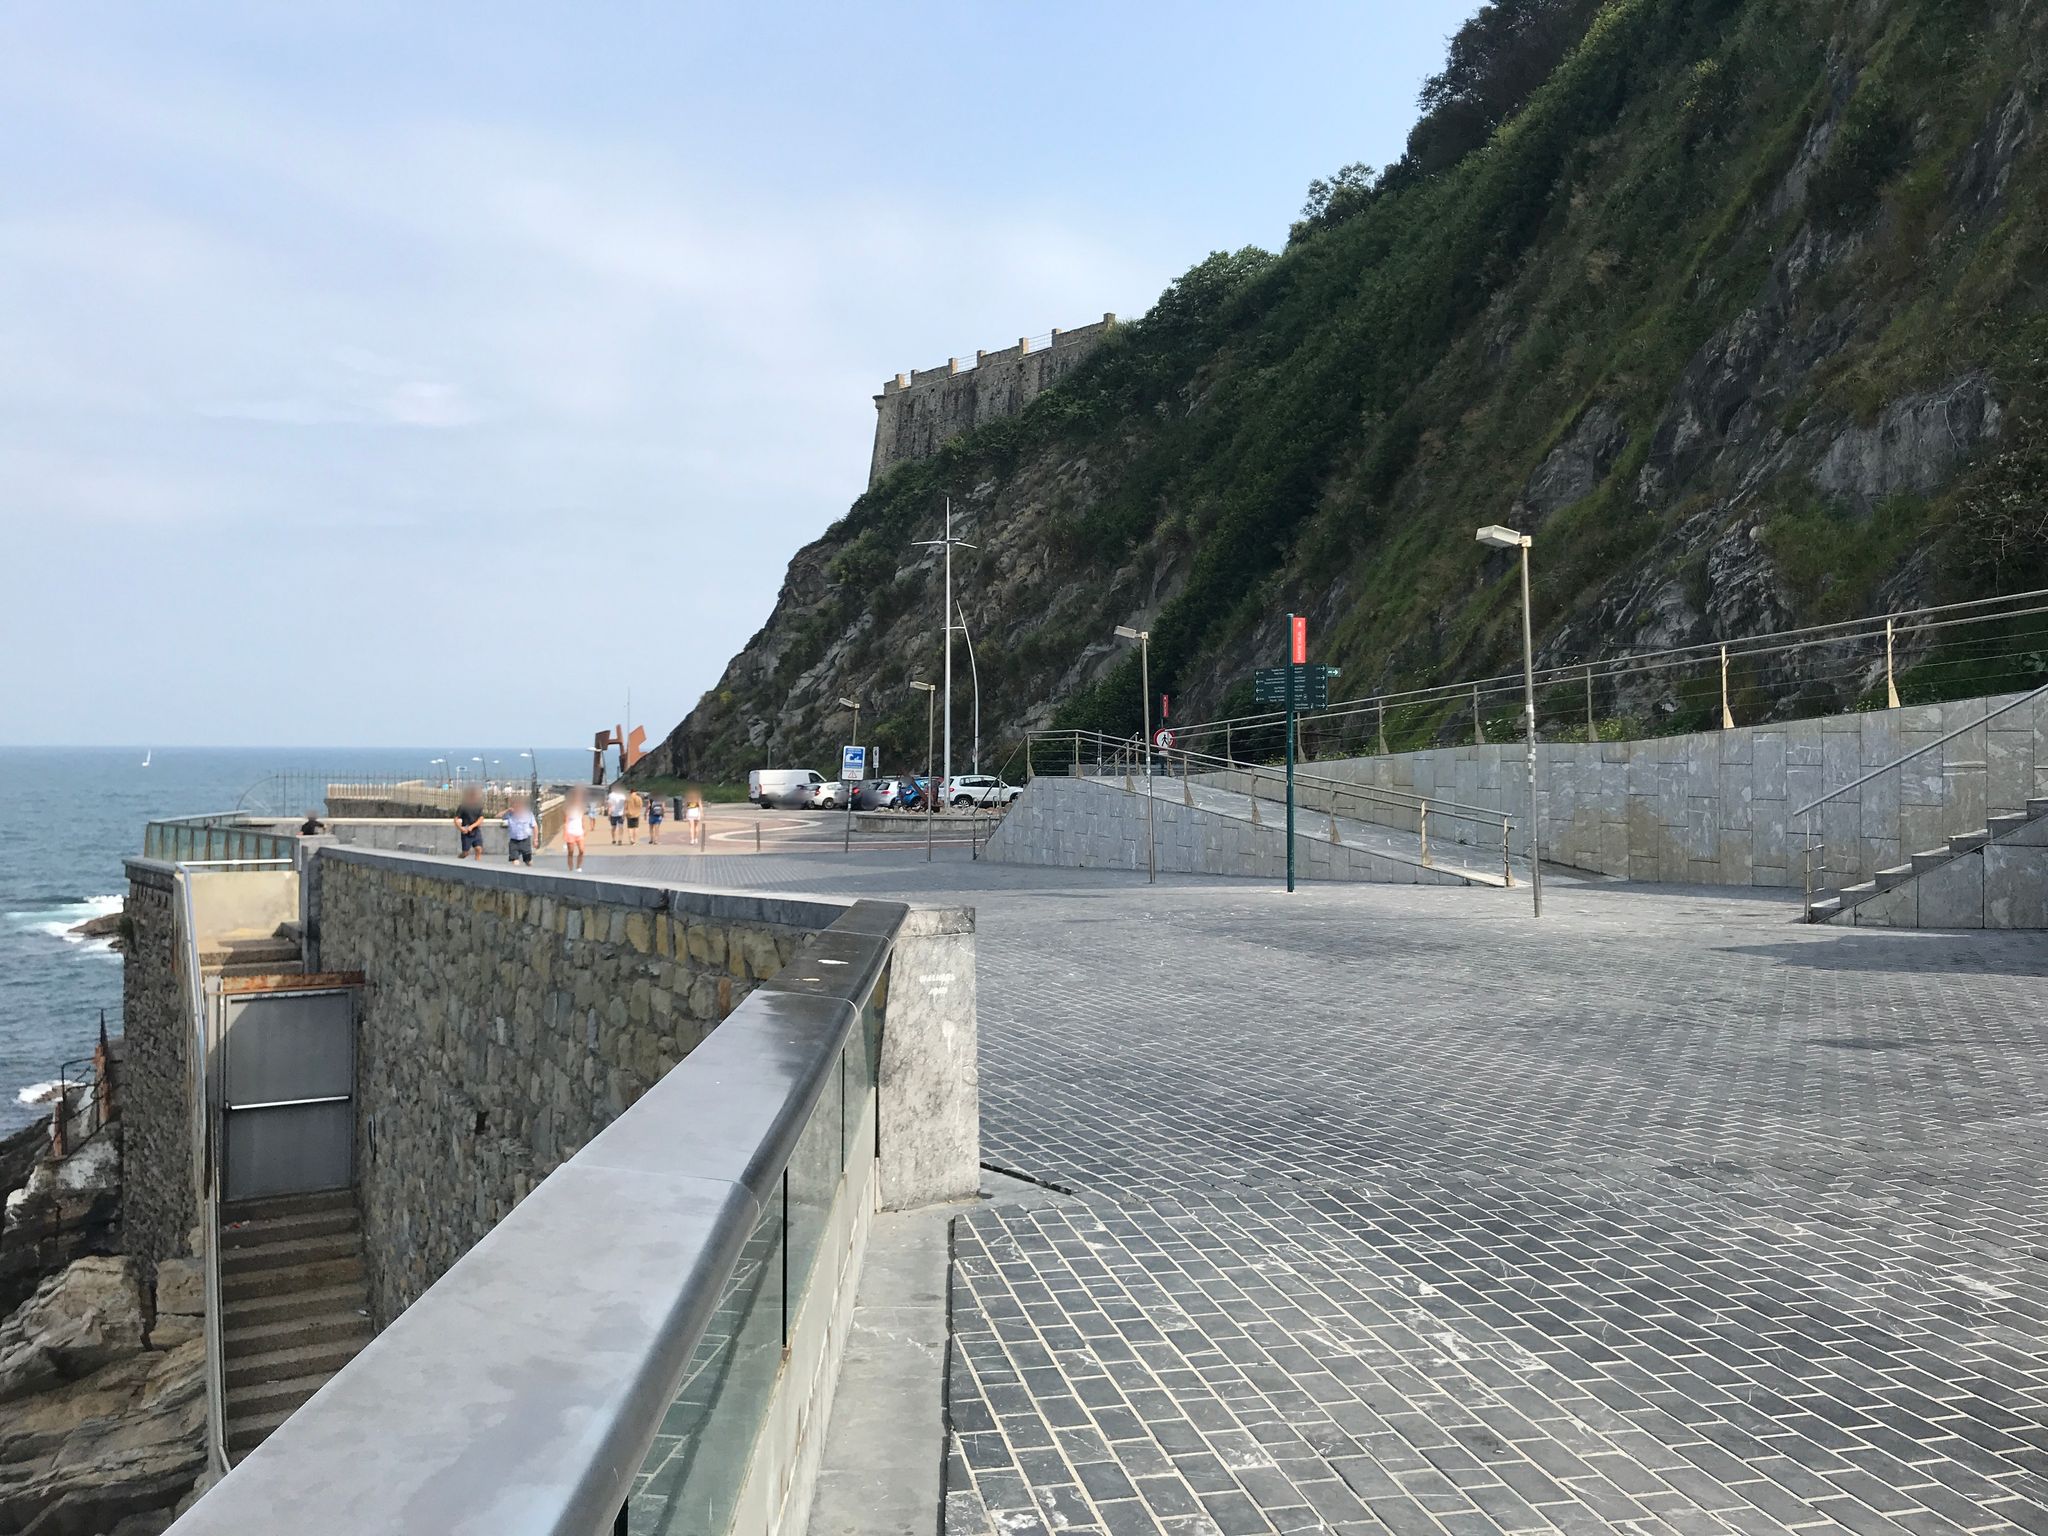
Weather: clear
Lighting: day
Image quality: good
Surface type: walking surface
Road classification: footway, elevator
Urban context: urban centre
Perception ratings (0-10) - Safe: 5.66, Lively: 4.44, Beautiful: 8.97, Boring: 9.26, Depressing: 6.81, Wealthy: 2.22